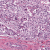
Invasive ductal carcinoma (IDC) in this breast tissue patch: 1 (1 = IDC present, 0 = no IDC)